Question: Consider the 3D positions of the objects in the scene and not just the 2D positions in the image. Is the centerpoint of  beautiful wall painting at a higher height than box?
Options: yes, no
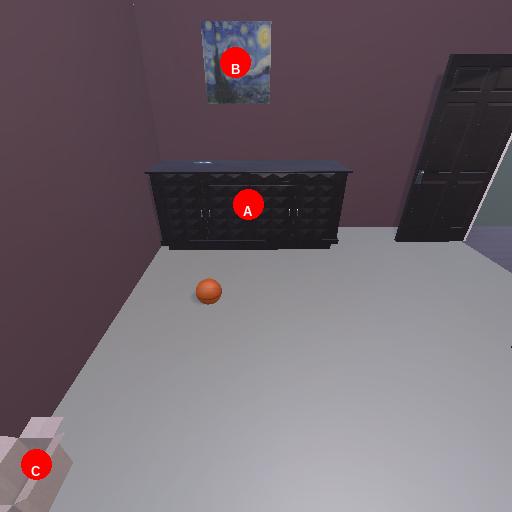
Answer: yes